Chest X-ray. View position: PA
Patient age: 26
Patient sex: M
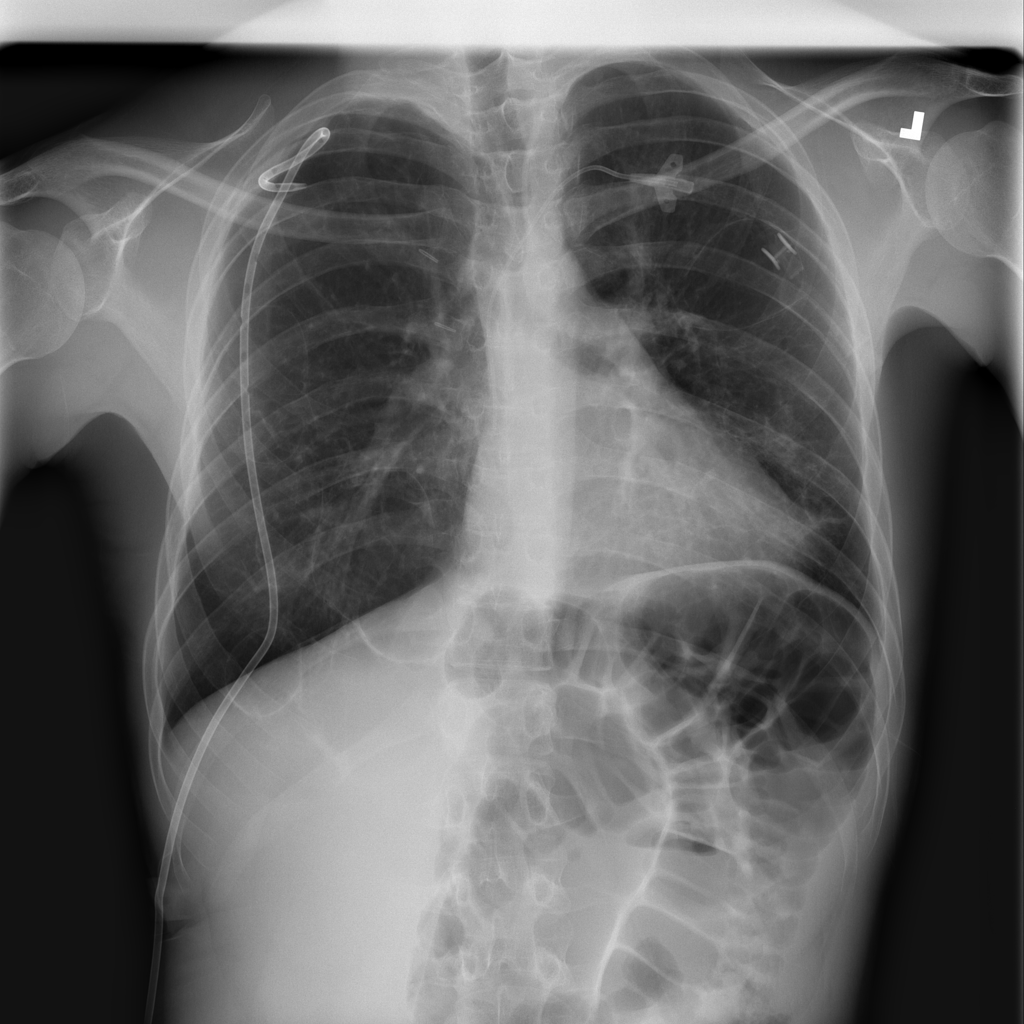
Finding: Pneumothorax